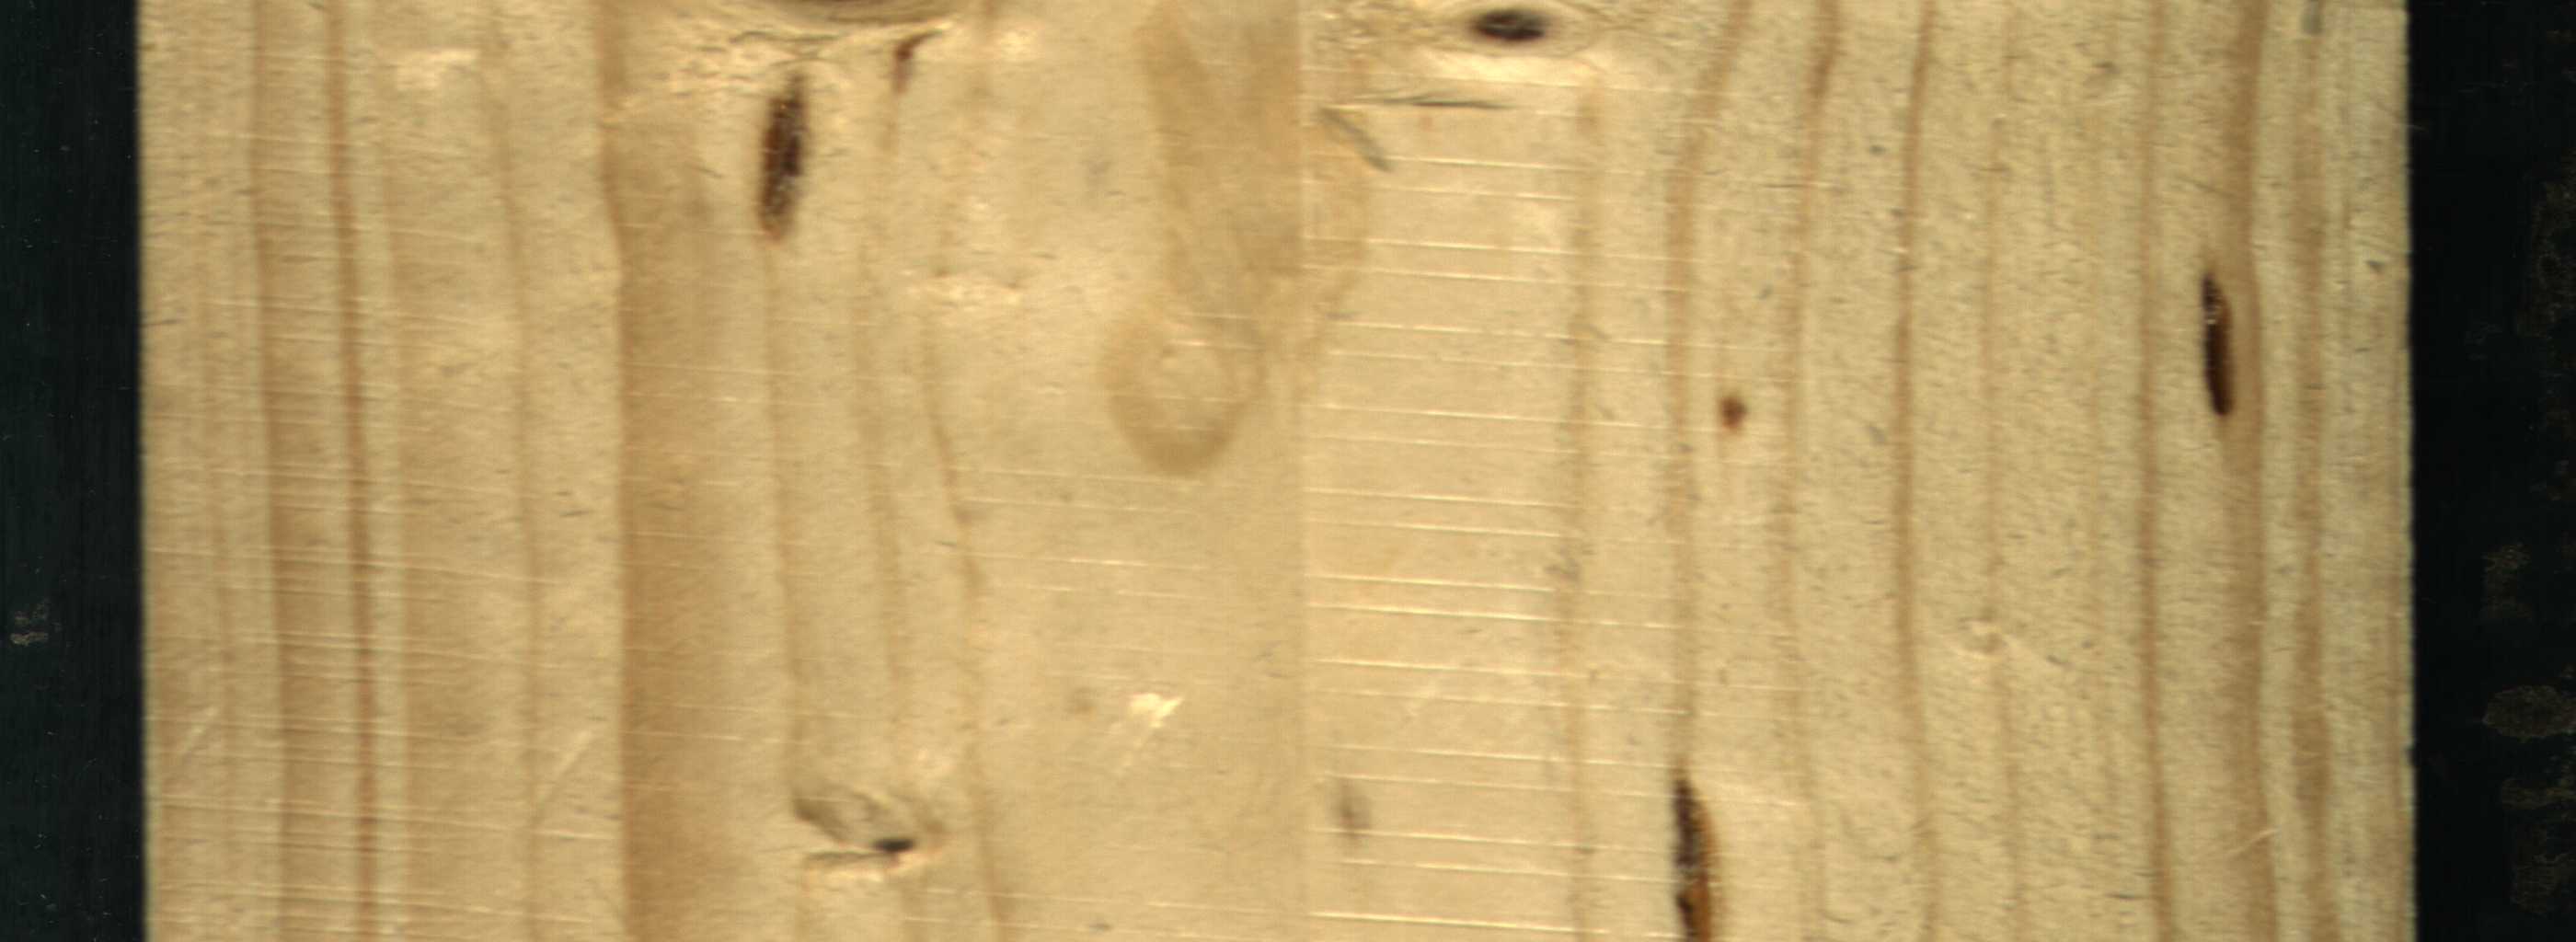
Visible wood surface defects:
resin
resin
resin
resin
resin
Dead_Knot
Dead_Knot
Live_Knot